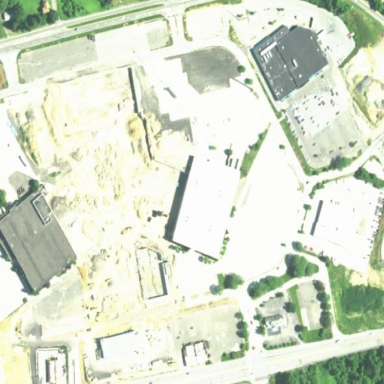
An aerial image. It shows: Retail area.